(2024·上海徐汇·二模) 如图所示，已知$\triangle ABC$满足$BC=8$，$AC=3AB$，$P$为$\triangle ABC$所在平面内一点，定义点集$D = \left\{P \mid \overrightarrow{AP} = 3\lambda\overrightarrow{AB} + \frac{1-\lambda}{3}\overrightarrow{AC},\ \lambda \in \mathbb{R}\right\}$。若存在点$P_0 \in D$，使得对任意$P \in D$，满足$|\overrightarrow{AP}| \ge |\overrightarrow{AP_0}|$恒成立，则$|\overrightarrow{AP_0}|$的最大值为$\boldsymbol{ }$。

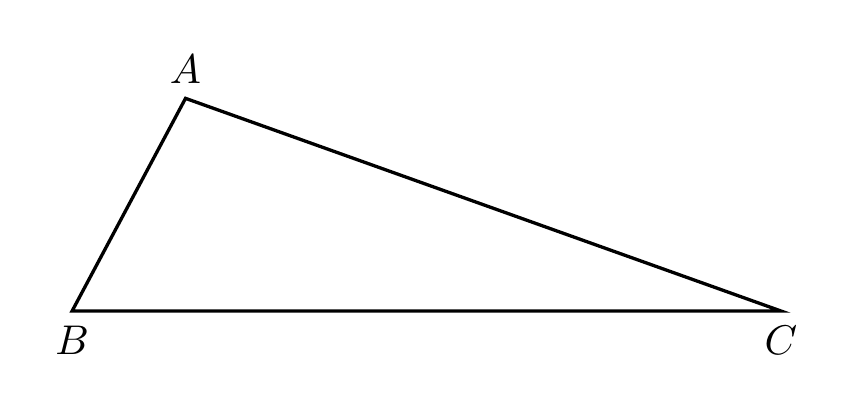
【解答】
\vspace{1em}
\textbf{【答案】} $\boldsymbol{3}$

\vspace{1em}
\textbf{【分析】}
延长$AB$到$M$满足$\overrightarrow{AM} = 3\overrightarrow{AB}$，取$AC$的靠近$A$的三等分点$N$，连接$MN$，由向量共线定理得$P,M,N$三点共线，从而$|AP_0|$表示$\triangle AMN$的边$MN$上的高，利用正弦定理求得$\triangle AMN$的面积的最大值，从而可得结论。

\vspace{1em}
\textbf{【详解】}
延长$AB$到$M$满足$\overrightarrow{AM} = 3\overrightarrow{AB}$，取$AC$的靠近$A$的三等分点$N$，连接$MN$，如图，

\[
\overrightarrow{AP} = 3\lambda\overrightarrow{AB} + \frac{1-\lambda}{3}\overrightarrow{AC} = \lambda \cdot 3\overrightarrow{AB} + (1-\lambda)\frac{\overrightarrow{AC}}{3} = \lambda\overrightarrow{AM} + (1-\lambda)\overrightarrow{AN},
\]

所以$P,M,N$三点共线。

又存在点$P_0 \in D$，使得对任意$P \in D$，满足$|\overrightarrow{AP}| \ge |\overrightarrow{AP_0}|$恒成立，则$AP_0$的长表示$A$到直线$MN$的距离，即$\triangle AMN$的边$MN$上的高，设$|AP_0| = h$。

由$|AC| = 3|AB|$得$|AC| = |AM|$，$|AB| = |AN|$，$\angle A$公用，因此$\triangle ABC \cong \triangle ANM$，
所以$|MN| = |BC| = 8$。

$\triangle AMN$中，设$\angle ANM = \theta$，由正弦定理得
\[
\frac{|AM|}{\sin\theta} = \frac{|AN|}{\sin M} = \frac{|MN|}{\sin A},
\]
$\angle MAN$记为角$A$，

所以$\sin\theta = 3\sin M$，$|AM| = \frac{8\sin\theta}{\sin A}$，$|AN| = \frac{8\sin M}{\sin A}$，

所以
\[
\begin{aligned}
S_{\triangle ABC} &= S_{\triangle AMN} = \frac{1}{2}|AM||AN|\sin A \\
&= \frac{32\sin\theta \sin M}{\sin A} = \frac{96\sin^2 M}{\sin(M+\theta)} \\
&= \frac{96\sin^2 M}{\sin M\cos\theta + \cos M\sin\theta} = \frac{96\sin^2 M}{\sin M\cos\theta + 3\cos M\sin M} \\
&= \frac{96\sin M}{\cos\theta + 3\cos M}.
\end{aligned}
\]

若$\theta$不是钝角，则
\[
S_{\triangle ABC} = \frac{96\sin M}{\sqrt{1-\sin^2\theta} + 3\sqrt{1-\sin^2 M}} = \frac{96\sin M}{\sqrt{1-9\sin^2 M} + \sqrt{9-9\sin^2 M}},
\]
又$\sin\theta = 3\sin M \le 1$，所以$\sin M \le \frac{1}{3}$，即$0 < \sin M \le \frac{1}{3}$，

所以
\[
S_{\triangle ABC} = \frac{96}{\sqrt{\frac{1}{\sin^2 M} - 9} + 3\sqrt{\frac{1}{\sin^2 M} - 1}}.
\]

设 $t = \frac{1}{\sin^2 M}$，则 $t \ge 9$，
\[
S_{\triangle ABC} = \frac{96}{\sqrt{t-9} + 3\sqrt{t-1}},
\]
它是减函数，

所以当 $t = 9$ 时，$(S_{\triangle ABC})_{\max} = 8\sqrt{2}$。

若 $\theta$ 是钝角，则
\[
\begin{aligned}
S_{\triangle ABC} &= \frac{96\sin M}{3\sqrt{1-\sin^2 M} - \sqrt{1-\sin^2 \theta}} \\
&= \frac{96\sin M}{\sqrt{9-9\sin^2 M} - \sqrt{1-9\sin^2 M}} \\
&= \frac{96}{3\sqrt{\frac{1}{\sin^2 M} - 1} - \sqrt{\frac{1}{\sin^2 M} - 9}}.
\end{aligned}
\]

设 $t = \frac{1}{\sin^2 M}$，则 $t \ge 9$，
\[
S_{\triangle ABC} = \frac{96}{3\sqrt{t-1} - \sqrt{t-9}}.
\]

令 $f(t) = 3\sqrt{t-1} - \sqrt{t-9}$，则
\[
f'(t) = \frac{3}{2\sqrt{t-1}} - \frac{1}{2\sqrt{t-9}} = \frac{3\sqrt{t-9} - \sqrt{t-1}}{2\sqrt{(t-1)(t-9)}},
\]
\[
f'(t) = 0 \implies t = 10.
\]

当 $9 \le t < 10$ 时，$f'(t) < 0$，$f(t)$ 递减；当 $t > 10$ 时，$f'(t) > 0$，$f(t)$ 递增。

所以当 $t = 10$ 时，$f(t)_{\min} = 8$，$(S_{\triangle ABC}) = 12$。

综上，$(S_{\triangle ABC}) = 12$，

此时
\[
h_{\max} = \frac{2S_{\triangle AMN}}{|MN|} = 3.
\]

故答案为：$\boldsymbol{3}$。

【点睛】方法点睛：本题考查向量的线性运算，考查三角形的面积，解题方法其一就是根据向量共线定理得出$P$点在一条直线上，问题转化为求三角形高的最大值，从而求三角形面积的最大值，解题方法其二是利用正弦定理求三角形的面积，本题中注意在用平方关系转化时，需要根据$\angle ANM$是否为钝角分类讨论，才能正确求解（本题用海伦公式求三角形的面积方法较简便）。
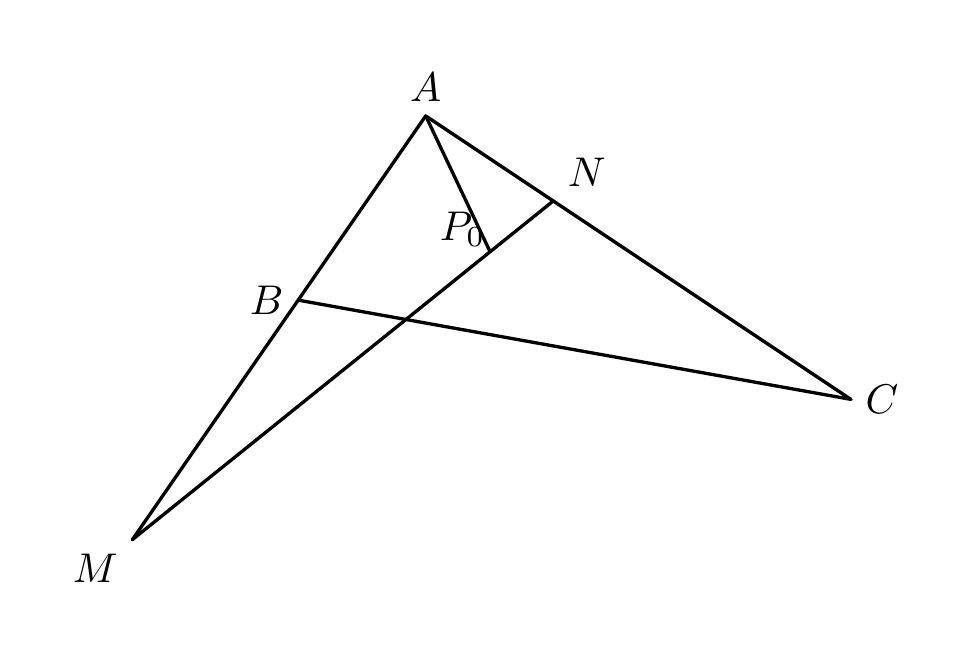